七年级 · 算术
(本小题 8.0 分)

如图, 是一个 “有理数转换器” (箭头是指数进入转换器的路径, 方框是对进入的数进行转换的转换器)

(1)当小明输入 $3 ;-4 ; \frac{5}{9} ;-201$ 这四个数时, 这四次输出的结果分别是?

(2)你认为当输入什么数时, 其输出结果是 0 ?

(3)你认为这个 “有理数转换器” 不可能输出什么数?

(4)有一次, 小明在操作的时候, 输出的结果是 2 , 你判断一下, 小明可能输入的数是什么数?
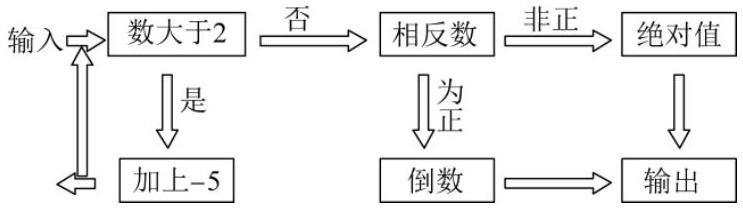
答案: (1)因为 $3>2$,

所以输入 3 时的程序为: $3+(-5)=-2<0$,

所以 -2 的相反数是 $2>0,2$ 的倒数是 $\frac{1}{2}$,

所以当输入 3 时, 输出 $\frac{1}{2}$;

(2)当输入 -4 时, 因为 $-4<2$,

所以 -4 的相反数是 $4>0,4$ 的倒数是 $\frac{1}{4}$,

所以当输入-4时, 输出 $\frac{1}{4}$;

(3)当输入 $\frac{5}{9}$ 时, $\frac{5}{9}<2$,

所以其相反数是 $-\frac{5}{9}$, 其绝对值是 $\mathbf{5}_{9}$,

所以当输入 $\frac{5}{9}$ 时, 输出 $\frac{5}{9} ;$

(4)当输入-201时, $-201<2$,

所以其相反数是 $201>0$, 其倒数是 $\frac{1}{201}$,

所以当输入 -201 时, 输出 $\frac{1}{201} ;$

(2)因为输出数为 0,0 的相反数及绝对值均为 0 , 当输入 5 的倍数时也输出 0 .

所以应输入 0 或 $5 n(n$ 为自然数 $)$;

(3)由(1)中输出的各数均为非负数可知, 输出的数应为非负数, 不可能输出负数;

(4)因为输出的数为 2 ,

设输入的数为 $x$,

(1) 当 $2<x<5$ 时, $(x-5)<0$, 其相反数是 $5-x>0$, 根据倒数输出 2 可列式 $5-x=\frac{1}{2}$, 解得 $x=\frac{9}{2}$;

(2)当 $0 \leq x \leq 2$ 时, 其相反数是 $-x<0$, 其绝对值是 $x=2$, 故 $x=2$;

(3)当 $x<0$ 时, 其相反数为 $-x>0$, 根据倒数输出 2 可列式 $-x=\frac{1}{2}, x=-\frac{1}{2}$.

(4) 当 $x \geq 5$ 时, 按 (1)的程序可知 $x=\frac{9}{2}+\cdots 5 n$.

总上所述, $x$ 的可能值为: $\frac{9}{2}, 2,-\frac{1}{2} \ldots x=\frac{9}{2}+\cdots 5 n$.
解析:

【分析】

本题考查的是倒数、绝对值及相反数的概念, 解答此题的关键是弄清图表中所给的程序, 在解 (4)时要注意分类讨论.

(1)先判断出 $3 、-4 、 \frac{5}{9} 、 201$ 与 2 的大小, 再根据所给程序图找出合适的程序进行计算即可;

(2) 由此程序可知, 当输出 0 时, 因为 0 的相反数及绝对值均为 0 , 所以应输入 0 或输入 5 的倍数;

(3) 由(1)中输出的各数可找出规律;

(4) 设输入的数为 $x$, 分 $2<x<5 、 0 \leq x \leq 2$ 、当 $x<0$ 及 $x \geq 5$ 四种情况进行讨论, 按输入程序进行解答.